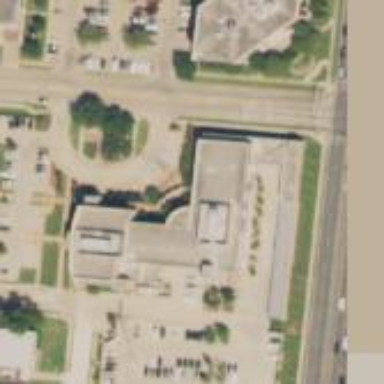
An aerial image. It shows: Police building.